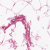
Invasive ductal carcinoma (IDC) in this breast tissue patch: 0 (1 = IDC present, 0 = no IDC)